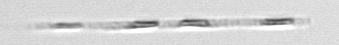
Label: Leptocylindrus